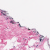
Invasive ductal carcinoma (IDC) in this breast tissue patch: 0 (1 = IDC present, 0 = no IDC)